Question: In a nutshell, I have the following table:

I am using the reference to A2 cell in A15 cell and I am trying the B15 and C15 to show the appropriate numeric values showin in B2 and C2.
How can I archieve it?
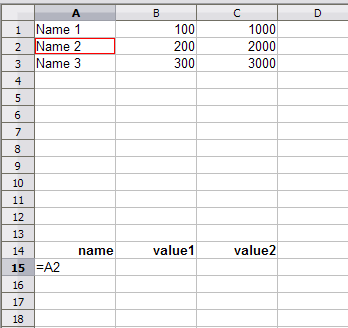
Answer: Click on B15. In the cell border, drag the square to the bottom right over to C15 and let go. Done.
This question belongs on <URL>